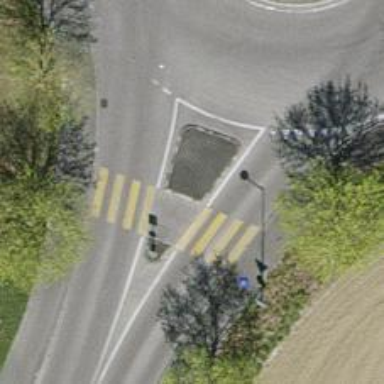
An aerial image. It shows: Marked footway crossing with asphalt surface and crossing island.